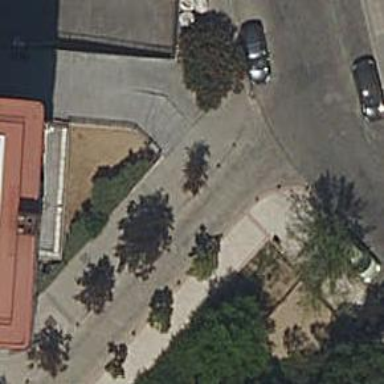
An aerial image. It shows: Pedestrian road.